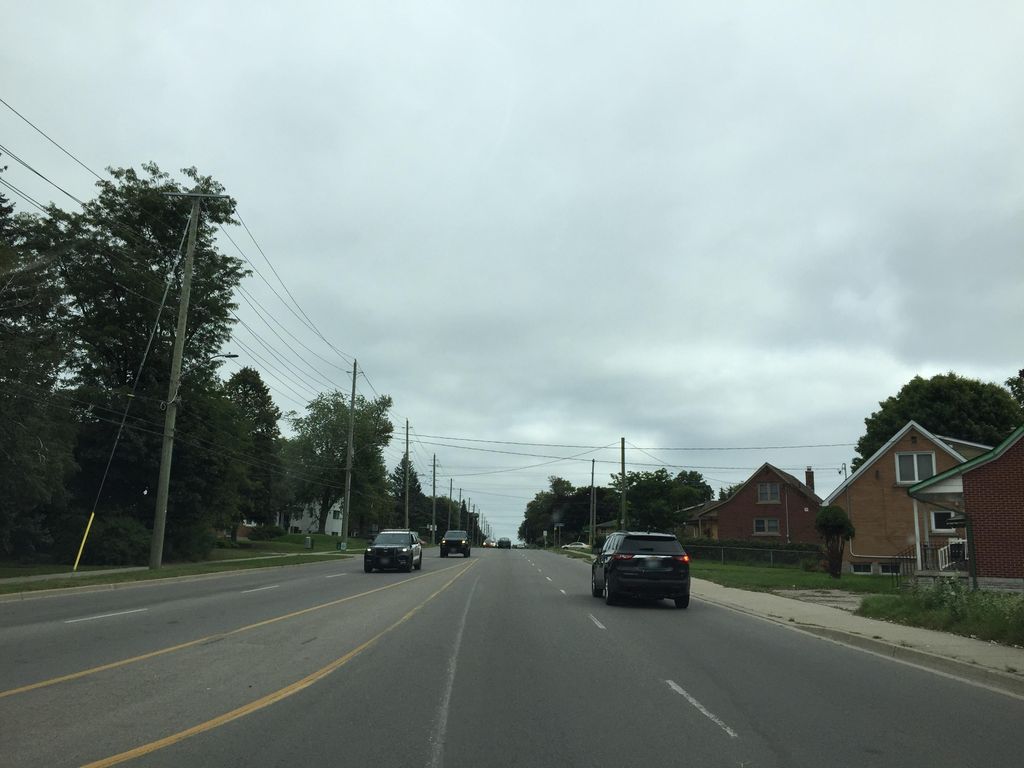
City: kitchener-waterloo